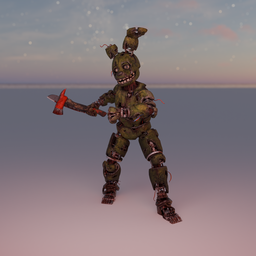
Label: people